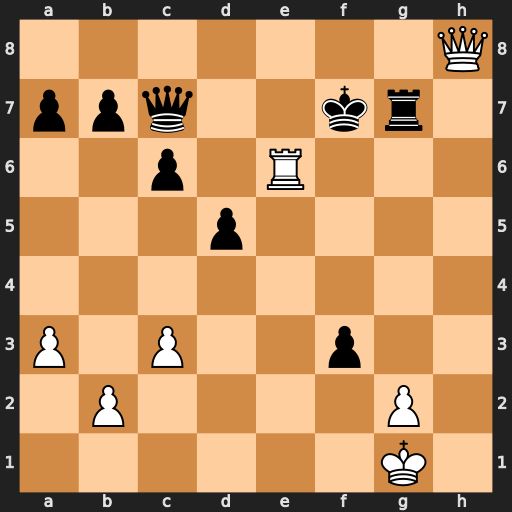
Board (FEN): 7Q/ppq2kr1/2p1R3/3p4/8/P1P2p2/1P4P1/6K1
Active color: w
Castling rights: -
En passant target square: -
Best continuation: Qe8#